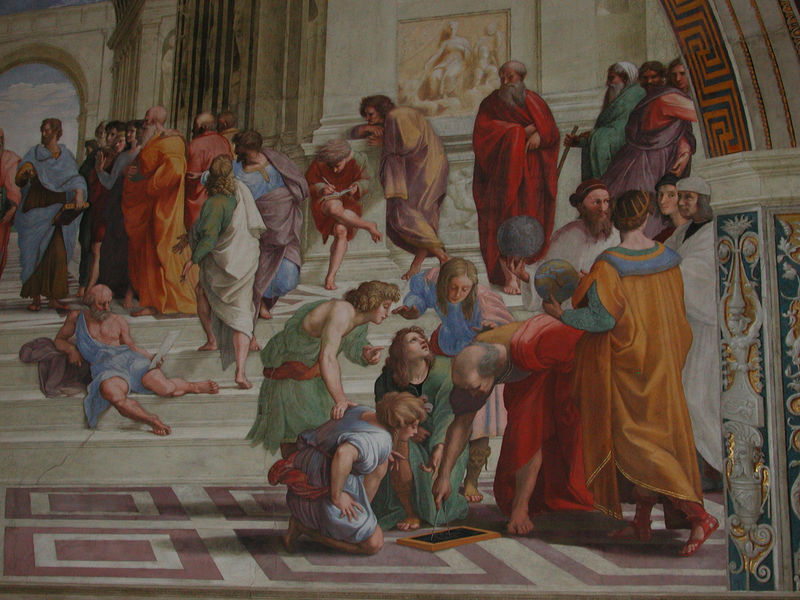
Titel: Die Schule von Athen
Künstler: Raffael
Standort: Rom, Stanza della Segnatura (EU - I - Latium)
Schlagwörter: blau, himmel, wolken, gelb, grün, menschen, sitzen, bunt, männer, orange, säule, rot, malerei, wand, diskutieren, gelehrte, gewand, gewänder, renaissance, kreis, bogen, lehrer, schule, treppe, tafel, lesen, wandmalerei, stufen, antike, bücken, diogenes, philosoph, viele, rom, zeichnen, schreiben, antik, toga, griechisch, fresko, studieren, schüler, lernen, globus, akademie, römisch, mamor, athen, wissenschaft, von, universität, sokrates, zirkel, raffael, philosophie, lehren, schule von athen, aristoteles, philosophen, pythagoras, mathe, platon, globen, thales, protagoras